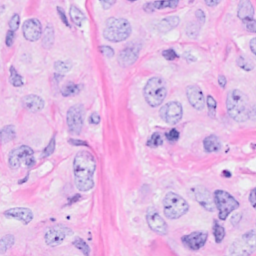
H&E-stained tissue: Breast